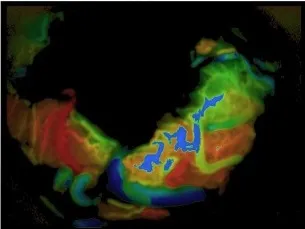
Post-resection FLOW 800 analysis demonstrates that the primary vein is now blue (D).
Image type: radiology (pet)